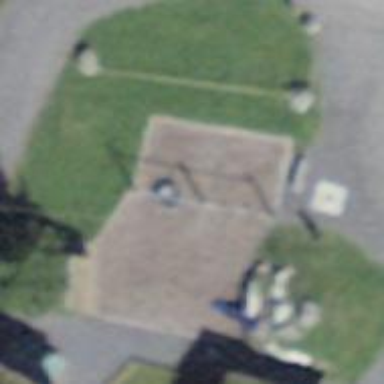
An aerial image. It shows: Playground area for leisure land.